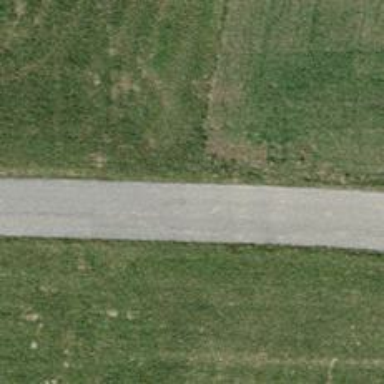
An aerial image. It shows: Asphalt track with grade1 surface suitable for agricultural vehicles.